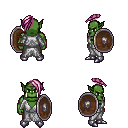
a pixel art fantasy rpg character, male body template, orc, green skin, white robe, magenta pants, pink long mohawk hairstyle, metal boots, shield, four views (front, back, left, right), 2x2 character sprite sheet, small pixel art, hard edges, no anti-aliasing